Current action and preconditions to check: path_clear

Your task: For each precondition in the list above, predict whether it will hold at this action.

Consider the current scene as observed from the mobile robot's camera, and analyze the predicted future states of all dynamic agents (e.g., people, animals, vehicles, or any moving entities) within the NEXT SECOND.

IMPORTANT: Only answer "very likely" if you are absolutely certain—based on strong, clear evidence—that a dynamic agent will violate the precondition in the predicted future state. Do NOT answer "very likely" for unlikely, ambiguous, or low-probability risks.

Ask yourself for each precondition: Is there a high probability, with clear and convincing evidence, that the predicted future states of any dynamic agent will interfere with the predicted future state of the currently executing action within the NEXT SECOND, causing that precondition to fail?

Assess the risk level based on these predictions. Use "likely" or "very likely" if motions create a clear risk of interference.

Use "neutral" or "improbable" if agents are nearby but their predicted paths are clearly diverging or non-conflicting.

Failure Risk Categories: "very improbable", "improbable", "neutral", "likely", "very likely"

Answer Format: Output ONLY the probability_of_failure value from these categories: "very improbable", "improbable", "neutral", "likely", "very likely"

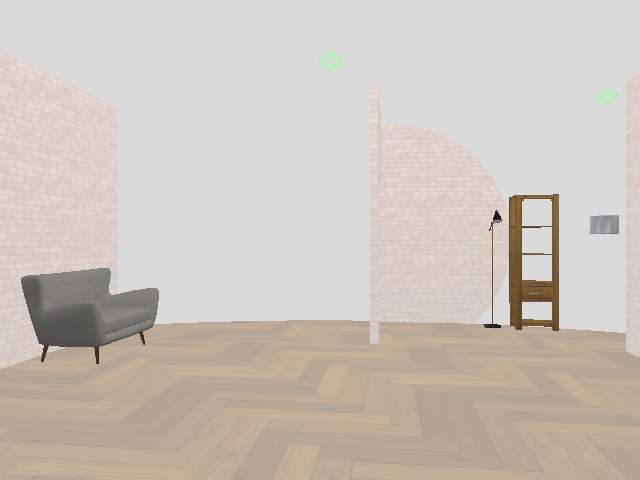

Answer: very improbable